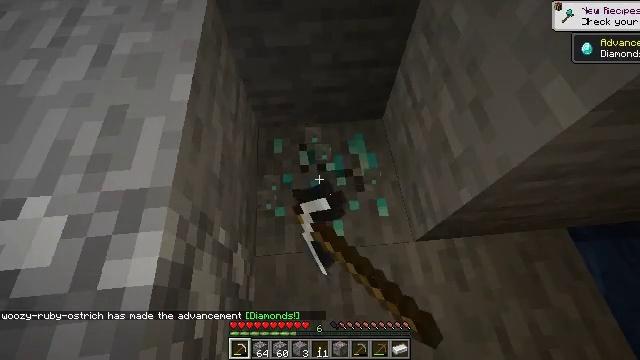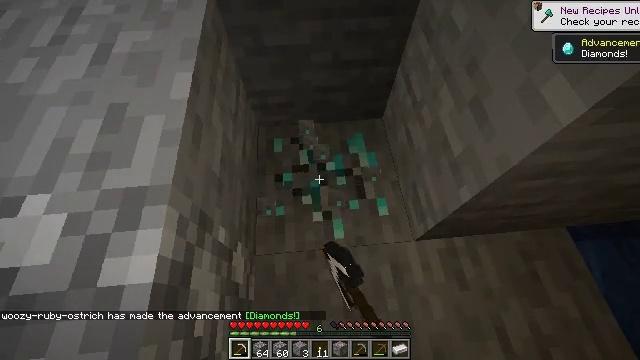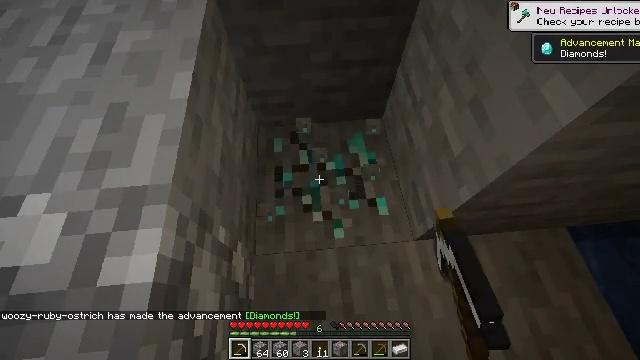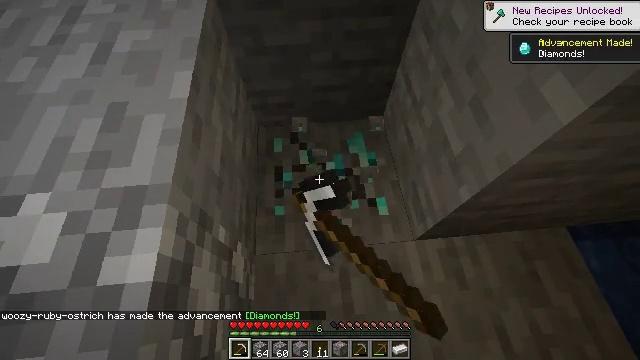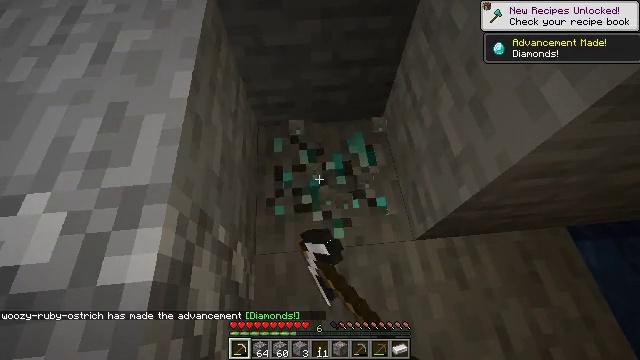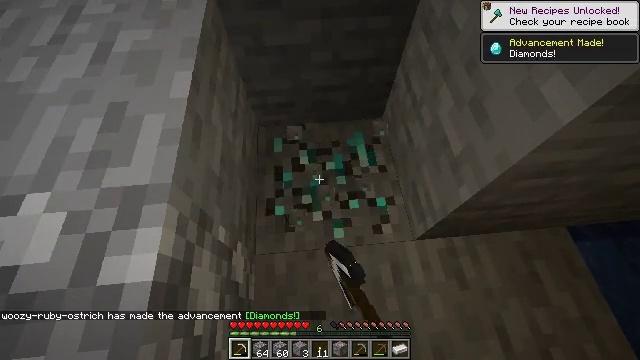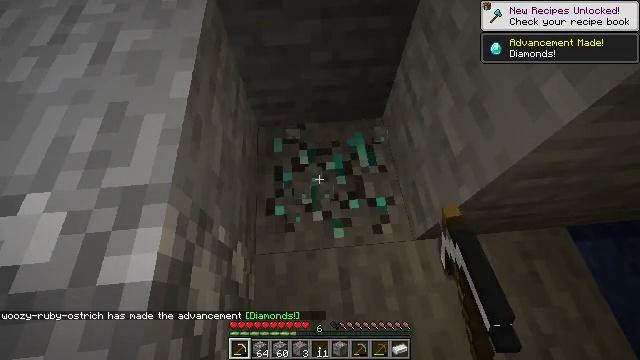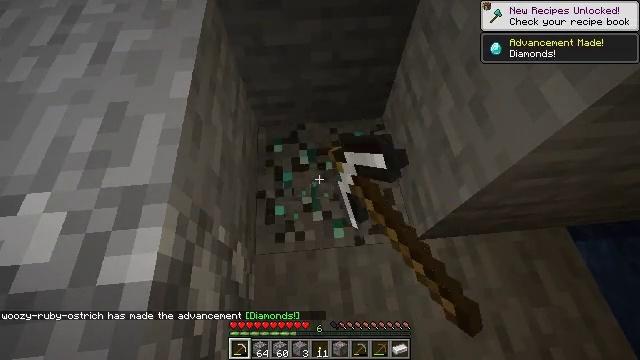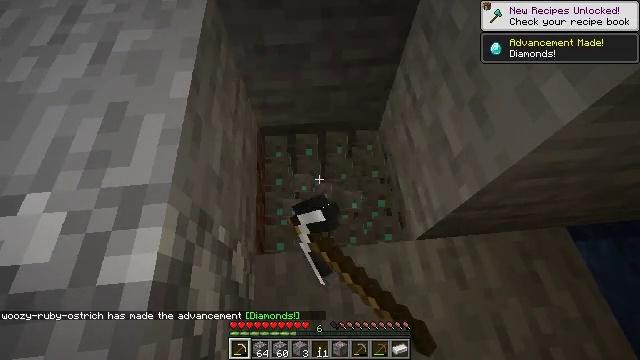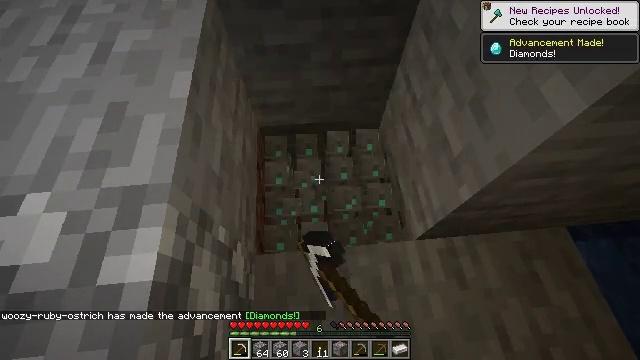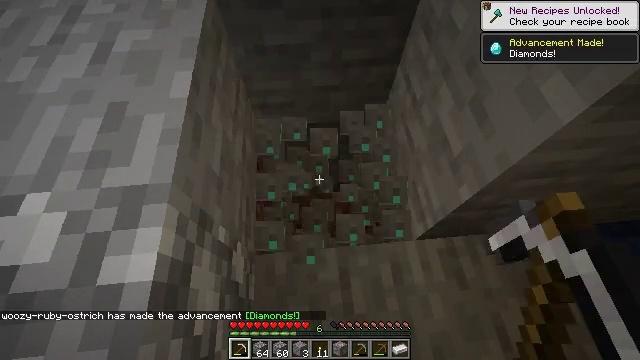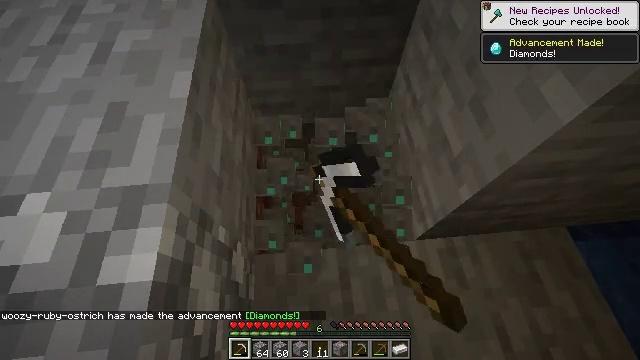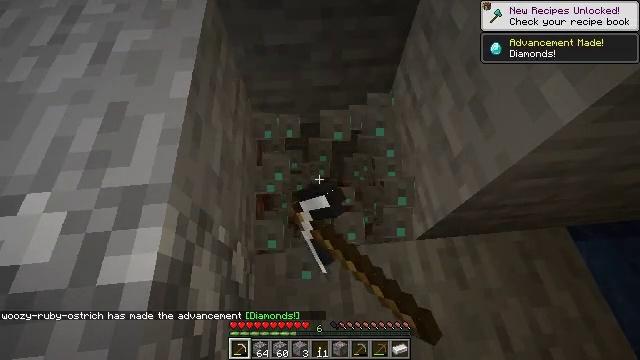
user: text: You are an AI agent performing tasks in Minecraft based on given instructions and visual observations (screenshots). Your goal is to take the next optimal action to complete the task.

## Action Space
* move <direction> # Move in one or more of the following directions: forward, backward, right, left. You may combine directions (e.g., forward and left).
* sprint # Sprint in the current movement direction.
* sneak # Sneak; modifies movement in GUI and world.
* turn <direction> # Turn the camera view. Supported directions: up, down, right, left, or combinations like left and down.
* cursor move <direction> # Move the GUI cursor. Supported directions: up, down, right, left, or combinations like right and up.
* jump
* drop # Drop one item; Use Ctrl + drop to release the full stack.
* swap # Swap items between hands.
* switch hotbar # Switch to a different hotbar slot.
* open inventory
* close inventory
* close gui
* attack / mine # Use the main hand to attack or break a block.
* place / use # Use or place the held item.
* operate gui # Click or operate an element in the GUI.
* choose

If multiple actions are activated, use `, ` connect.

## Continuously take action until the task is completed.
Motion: motion action
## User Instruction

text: Use an iron pickaxe or better to mine diamond ore.
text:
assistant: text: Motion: attack / mine
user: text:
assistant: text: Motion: attack / mine
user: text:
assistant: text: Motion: attack / mine
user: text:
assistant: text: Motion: attack / mine
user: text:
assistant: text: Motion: attack / mine
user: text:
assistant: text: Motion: attack / mine
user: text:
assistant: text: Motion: attack / mine
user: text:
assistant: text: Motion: attack / mine
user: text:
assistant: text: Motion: attack / mine
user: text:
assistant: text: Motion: attack / mine
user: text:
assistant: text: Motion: attack / mine
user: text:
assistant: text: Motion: attack / mine
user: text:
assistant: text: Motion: attack / mine